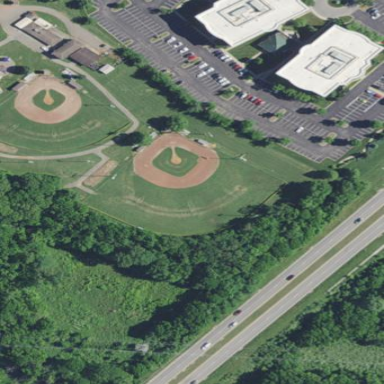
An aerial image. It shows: Baseball pitch for leisure land activities.